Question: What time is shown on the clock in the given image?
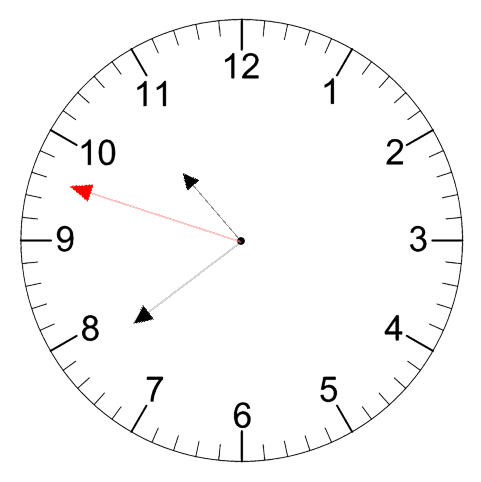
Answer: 10:38:48